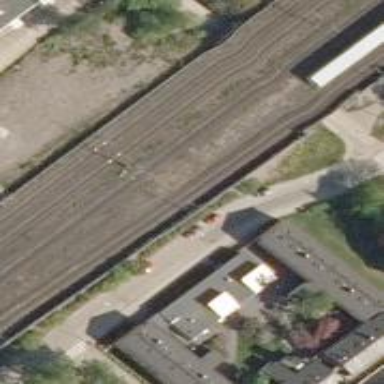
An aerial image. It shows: Railway track with continuous electrified contact lines.